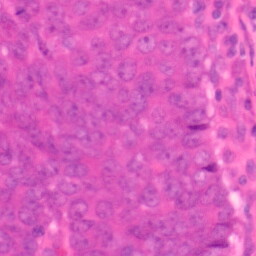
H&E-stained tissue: Colon